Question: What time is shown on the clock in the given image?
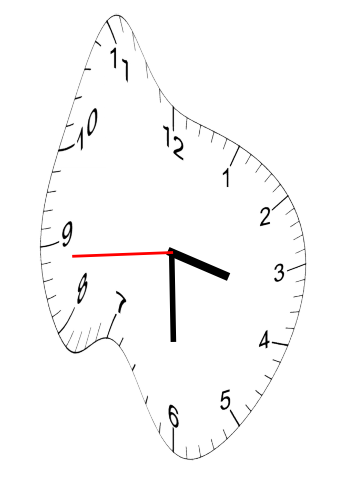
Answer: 03:29:44